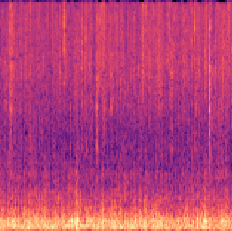
Sound class: Fire crackling